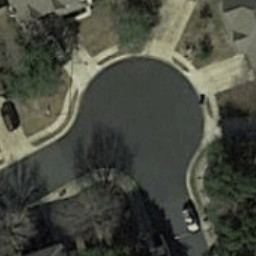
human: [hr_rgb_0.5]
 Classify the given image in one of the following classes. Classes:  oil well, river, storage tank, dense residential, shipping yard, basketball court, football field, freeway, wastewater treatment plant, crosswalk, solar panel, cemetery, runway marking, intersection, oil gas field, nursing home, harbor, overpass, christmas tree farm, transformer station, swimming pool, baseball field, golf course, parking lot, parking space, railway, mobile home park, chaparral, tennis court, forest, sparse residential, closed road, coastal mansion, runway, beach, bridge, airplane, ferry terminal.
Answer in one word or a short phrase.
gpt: closed road